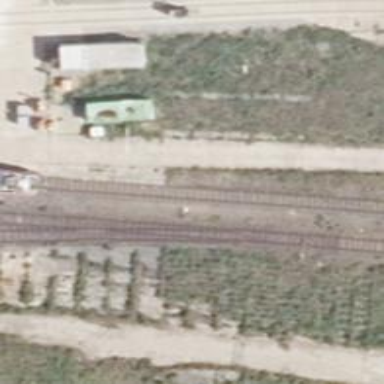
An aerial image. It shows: Railway spur service.